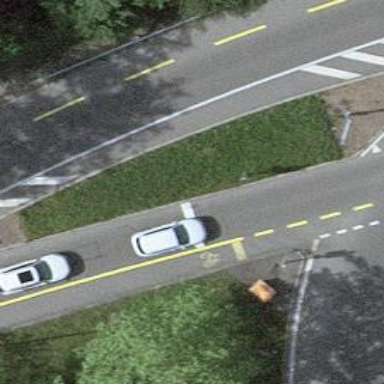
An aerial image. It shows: Advisory cycle lane on primary highway with asphalt surface.